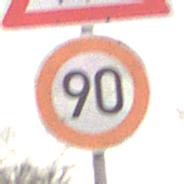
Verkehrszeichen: Geschwindigkeit90
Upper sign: KinderRechts
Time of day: Midday
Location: Outdoor (Nature)
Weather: Overcast
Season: NotSpecified
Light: Natural